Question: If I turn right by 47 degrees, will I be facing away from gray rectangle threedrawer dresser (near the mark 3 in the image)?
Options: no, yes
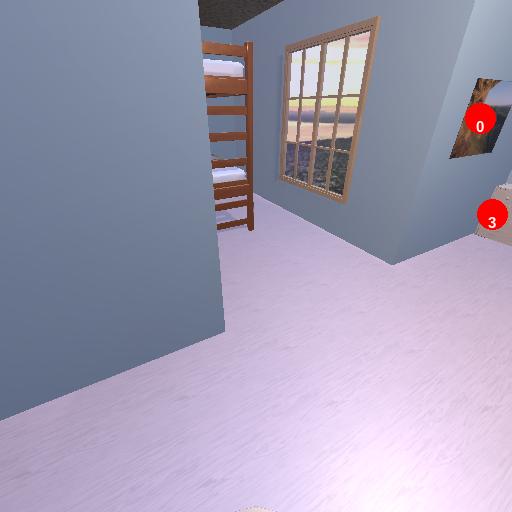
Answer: no